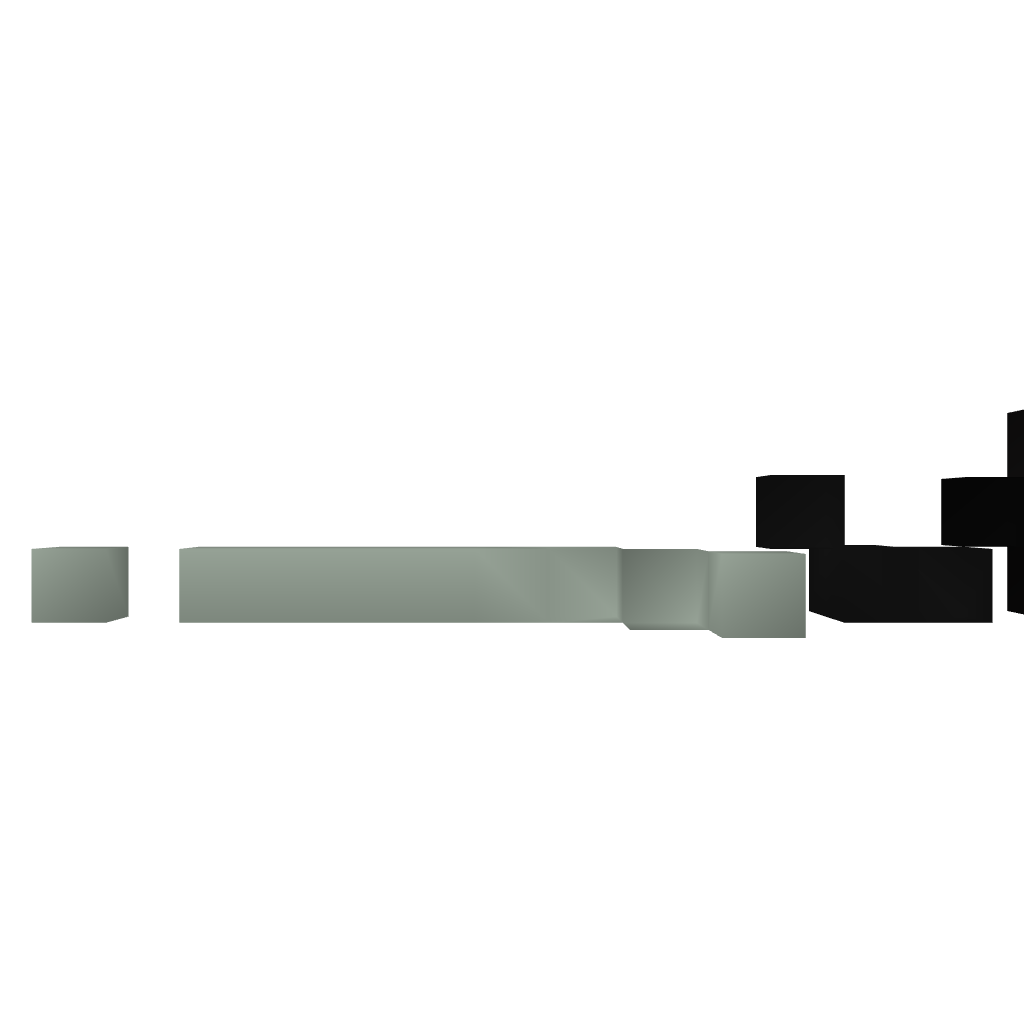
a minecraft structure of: CommandBlock Lightning storm sistem